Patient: sex M, age 64
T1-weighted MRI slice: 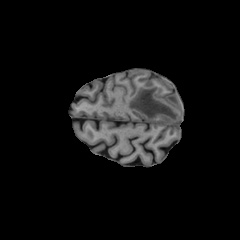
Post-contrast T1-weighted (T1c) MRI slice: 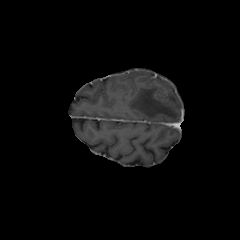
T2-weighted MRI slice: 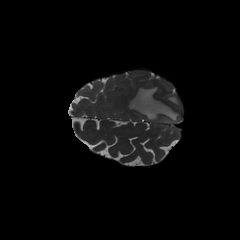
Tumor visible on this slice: yes
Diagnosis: Glioblastoma, IDH-wildtype
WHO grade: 4